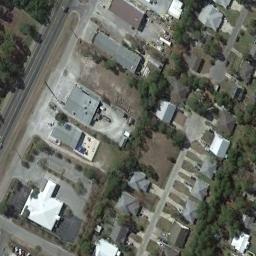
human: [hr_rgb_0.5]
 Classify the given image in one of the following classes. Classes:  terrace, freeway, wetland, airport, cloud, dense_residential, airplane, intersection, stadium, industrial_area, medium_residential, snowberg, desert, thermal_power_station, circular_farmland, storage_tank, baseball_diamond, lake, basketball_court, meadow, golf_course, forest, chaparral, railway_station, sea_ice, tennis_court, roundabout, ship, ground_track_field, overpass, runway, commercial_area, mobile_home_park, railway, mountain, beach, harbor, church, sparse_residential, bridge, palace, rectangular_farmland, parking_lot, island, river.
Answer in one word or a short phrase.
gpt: medium_residential